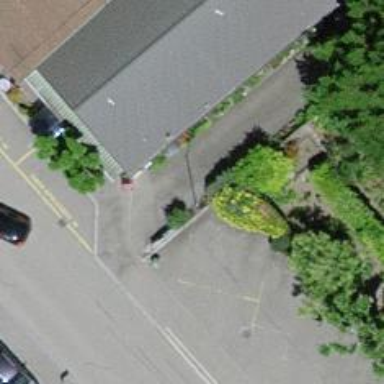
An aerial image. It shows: Post box.